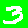
Digit: 3